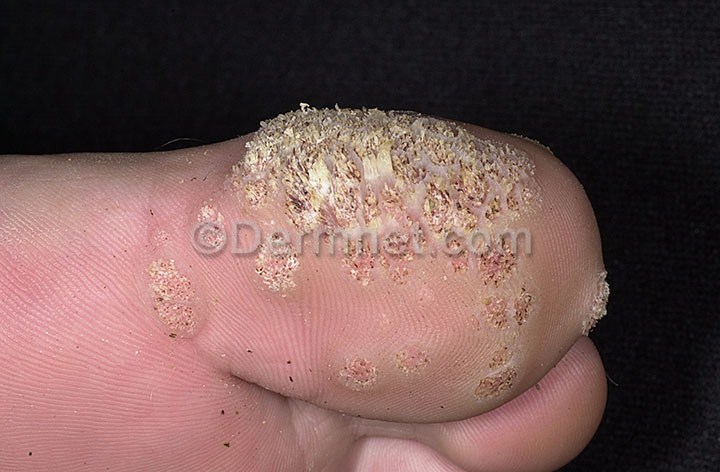
Disease: Warts Molluscum and other Viral Infections